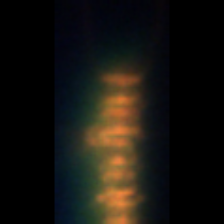
Taxon: Chaetoceros
Group: Diatoms